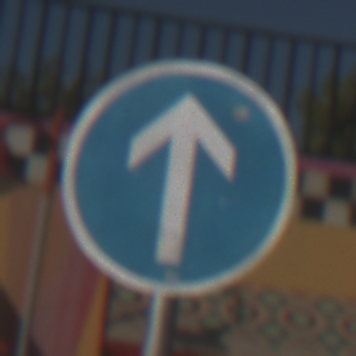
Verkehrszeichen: VorgeschriebeneFahrtrichtungGeradeaus
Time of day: MorningAfternoon
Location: Outdoor (Special)
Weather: PartlyCloudy
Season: NotSpecified
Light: Natural